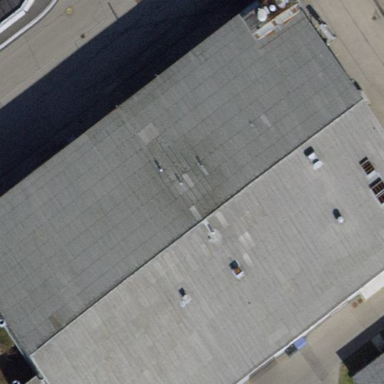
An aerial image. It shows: Transportation building.